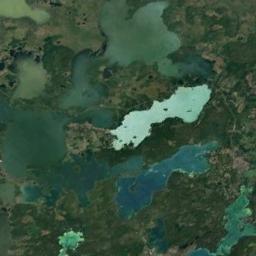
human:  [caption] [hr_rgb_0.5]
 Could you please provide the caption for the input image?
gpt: There are many lakes of different shapes and sizes .

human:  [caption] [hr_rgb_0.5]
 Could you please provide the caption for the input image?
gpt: Swarm of lakes into a large piece, Scattered in the green forest .

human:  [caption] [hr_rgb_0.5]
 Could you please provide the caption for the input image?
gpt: Some lakes of different sizes and colors lie on a flat ground .

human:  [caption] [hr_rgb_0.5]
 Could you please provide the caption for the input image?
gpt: The lake in the picture is very long .

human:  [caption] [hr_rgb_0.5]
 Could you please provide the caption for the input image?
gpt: There are some lakes with green meadows around .